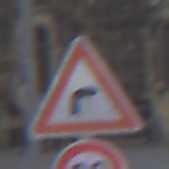
Verkehrszeichen: KurveRechts
Zusatzzeichen unten: Geschwindigkeit90
Umgebung: Outdoor, Urban
Tageszeit: MorningAfternoon
Wetter: PartlyCloudy
Licht: Natural
Jahreszeit: NotSpecified
Kontrast: LowContrast